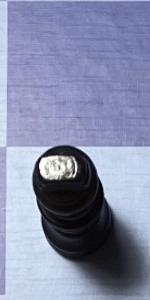
Label: King_Black